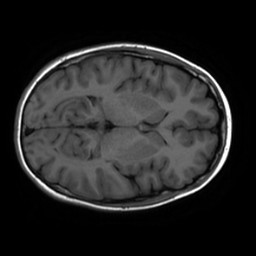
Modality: inplaneT1
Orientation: axial
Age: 19
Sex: female
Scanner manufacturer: ge
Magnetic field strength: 3 T
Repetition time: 2.499 s
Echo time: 0.02513 s